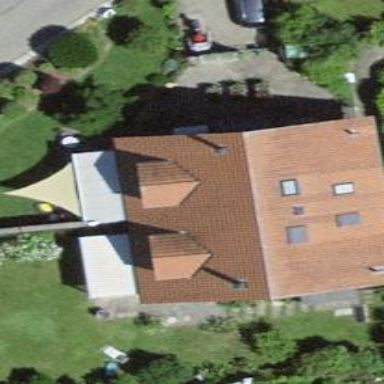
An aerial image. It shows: Terrace building.